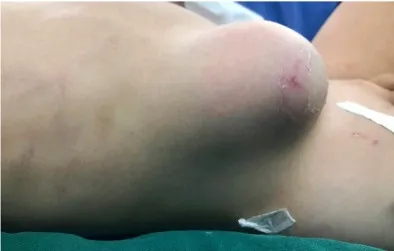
(B) Abdominal condition of the patient followed up 8 months after surgery.
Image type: medical_photograph (skin_photograph)